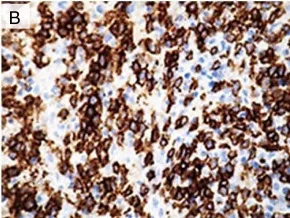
Bone marrow biopsy findings. (B) CD56 immunostain highlighting marked increase in NK cells (50x).
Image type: pathology (immunostaining)